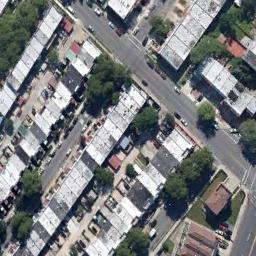
Label: residential